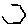
Label: hexagon